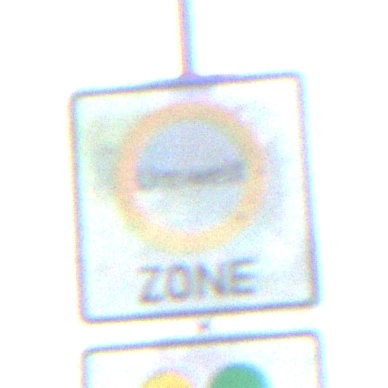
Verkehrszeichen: BeginnUmweltzone
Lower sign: FreistellungVomVerkehrsverbot2
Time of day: SunriseSunset
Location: Outdoor (Nature)
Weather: PartlyCloudy
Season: NotSpecified
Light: Natural